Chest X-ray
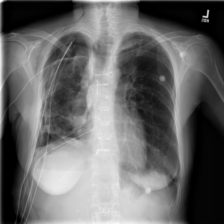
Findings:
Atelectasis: negative
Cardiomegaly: negative
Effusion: negative
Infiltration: negative
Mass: negative
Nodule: negative
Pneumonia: negative
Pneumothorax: negative
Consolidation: negative
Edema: negative
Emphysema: negative
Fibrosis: negative
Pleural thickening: negative
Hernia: negative